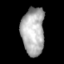
Tissue: skin
Cell type: Epithelial cells
Senescence score: 0.2725
Nuclear area (px): 1075
Mean DAPI intensity: 174.793